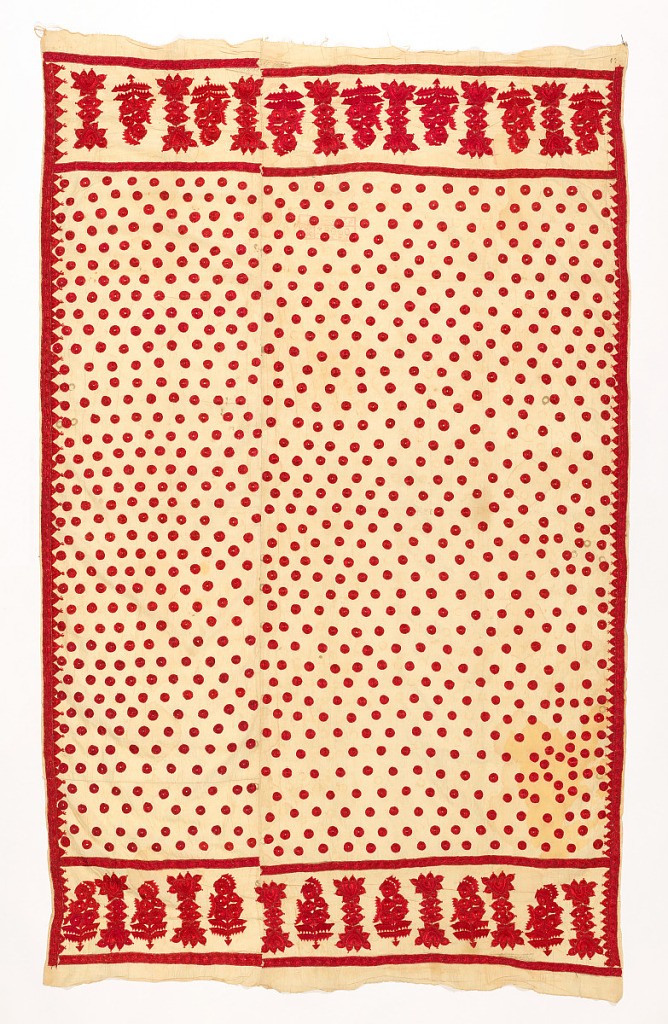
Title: Panel
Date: late 19th century
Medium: silk embroidery on cotton foundation Technique: embroidered in chain, cretan, and buttonhole stitches on plain weave Label: Silk embroidery on cotton foundation
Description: Rectangular panel with deep border at each end with tall flowering sprays; field of coin dots. Embroidered in brilliant red silk floss on undyed cotton.